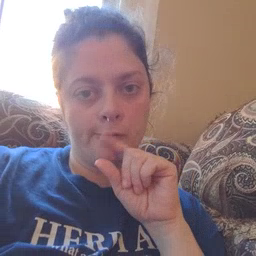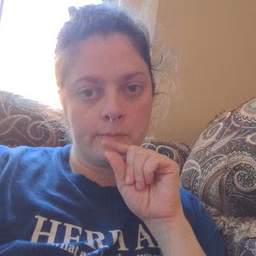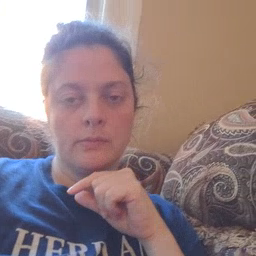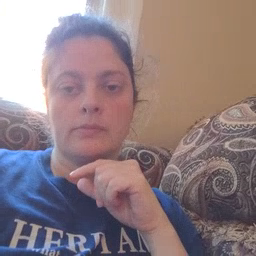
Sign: bird